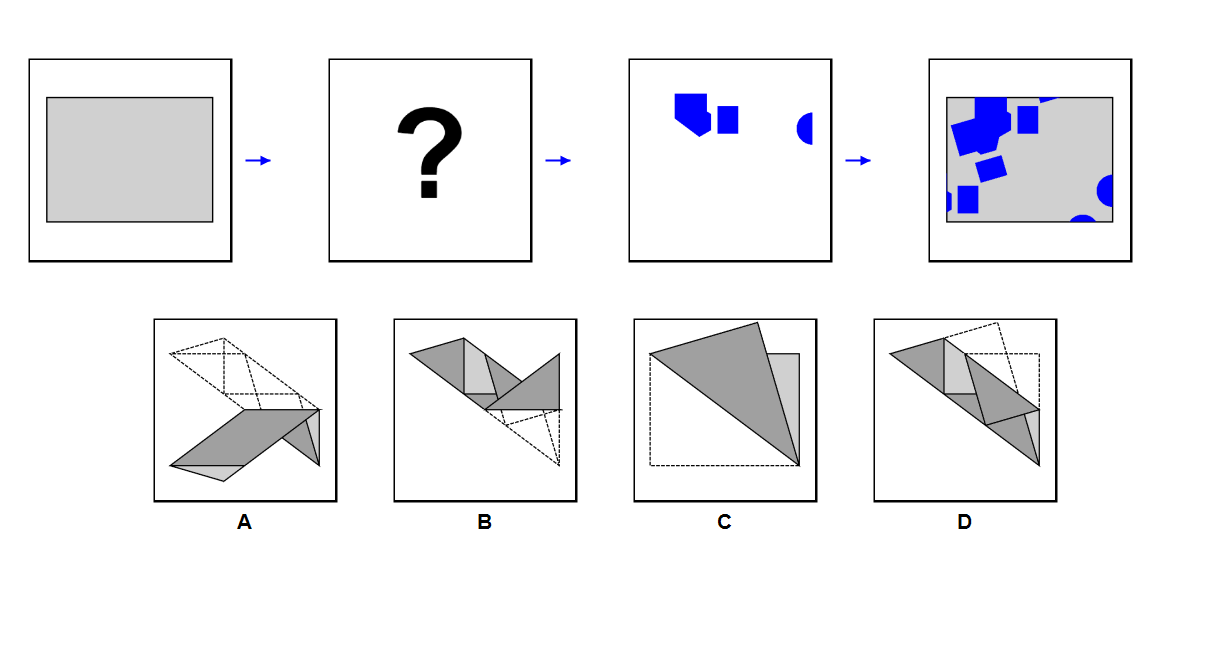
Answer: A